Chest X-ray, AP view. Patient: 58 years old, sex M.
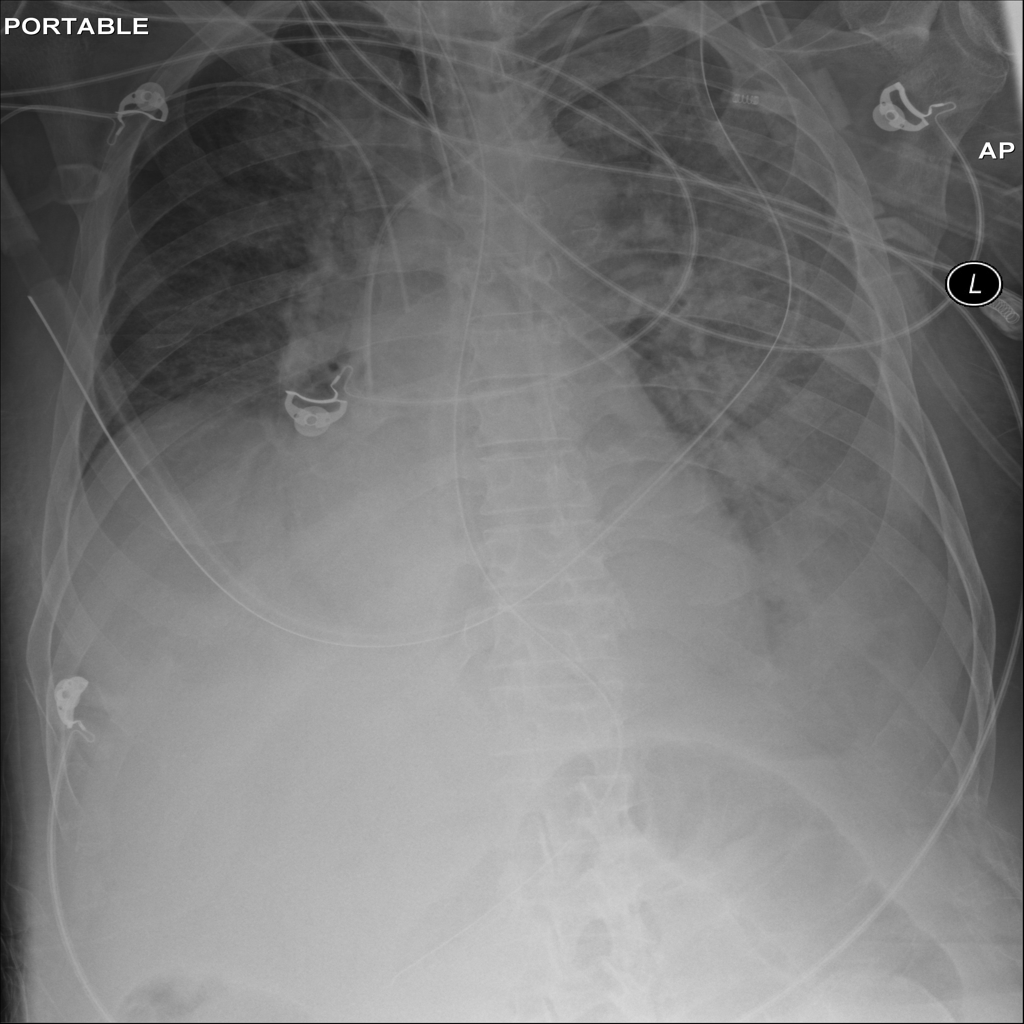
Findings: No Finding